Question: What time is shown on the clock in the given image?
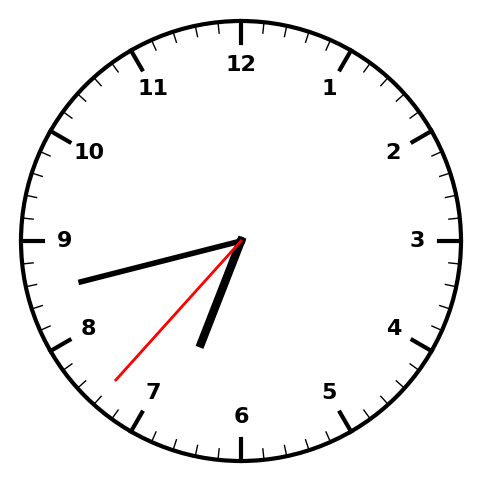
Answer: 06:42:37